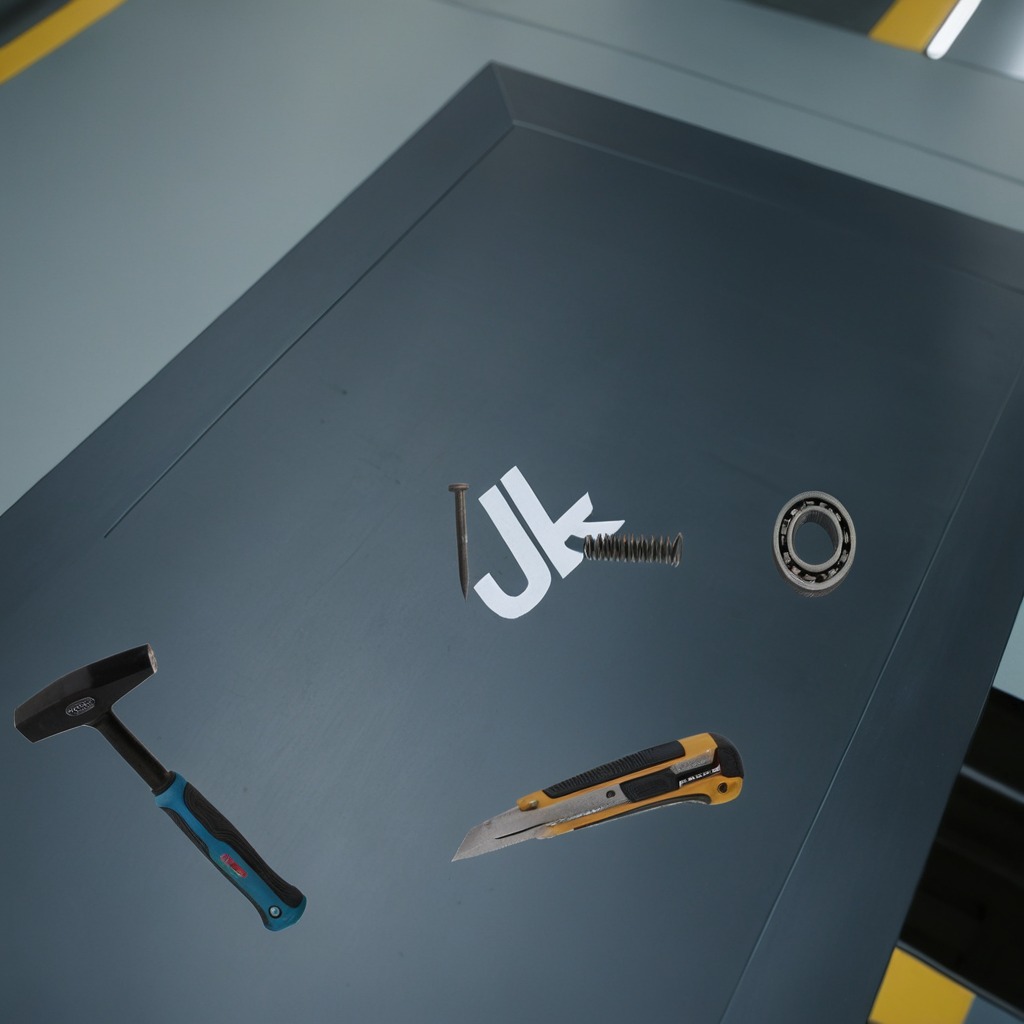
A metal ball bearing, a utility knife, a hammer, an iron nail, and a coiled metal spring are lying on the toolbox surface.